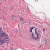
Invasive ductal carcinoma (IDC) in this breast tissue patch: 0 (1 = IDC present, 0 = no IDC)